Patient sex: F
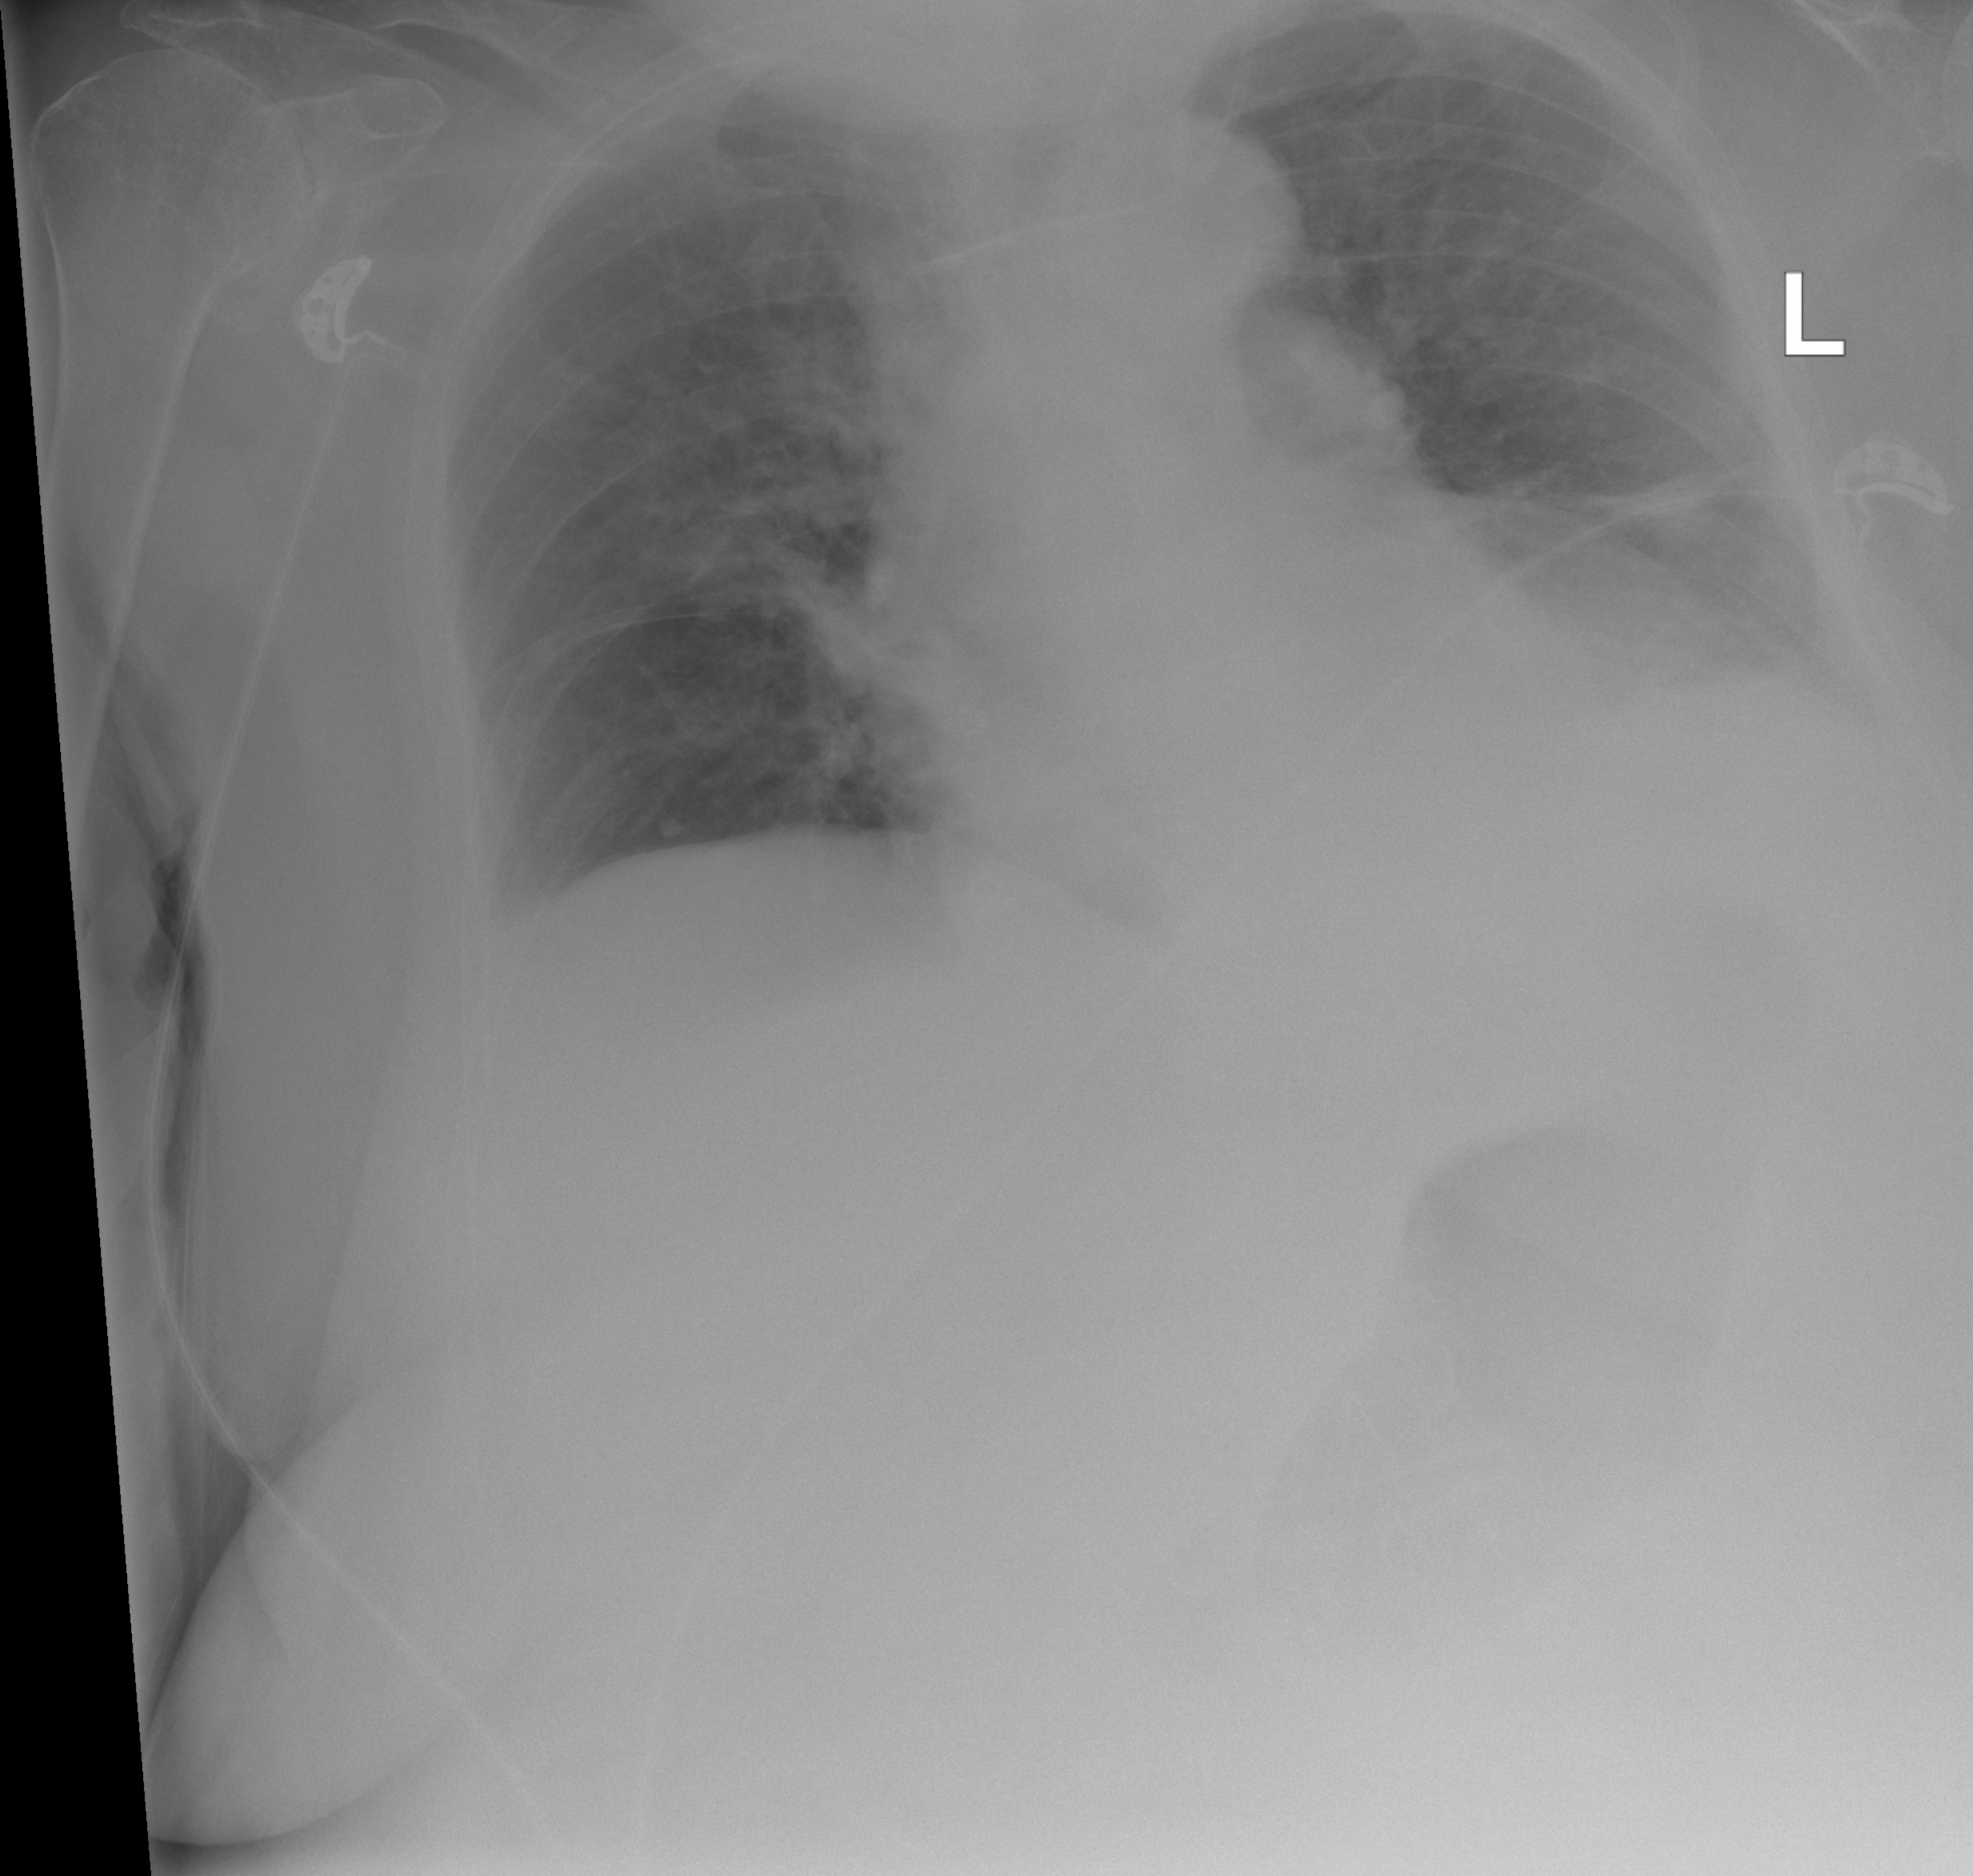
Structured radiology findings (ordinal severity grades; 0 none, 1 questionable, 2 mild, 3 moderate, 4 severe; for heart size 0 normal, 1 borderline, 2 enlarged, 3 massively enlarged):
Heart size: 2
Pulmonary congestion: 1
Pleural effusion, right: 2
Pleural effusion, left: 2
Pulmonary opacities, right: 2
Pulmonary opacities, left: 2
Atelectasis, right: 0
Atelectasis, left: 2